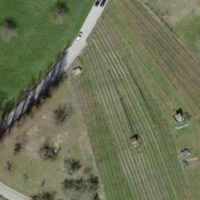
EUNIS habitat code: 55
Species observed at this site:
Phaneroptera falcata
Melittis melissophyllum